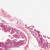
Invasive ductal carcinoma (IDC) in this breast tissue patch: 0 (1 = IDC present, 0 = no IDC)